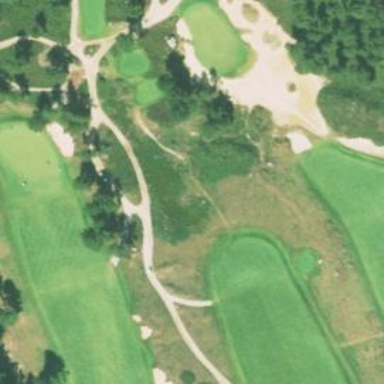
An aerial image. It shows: Golf bunker filled with sandy terrain.